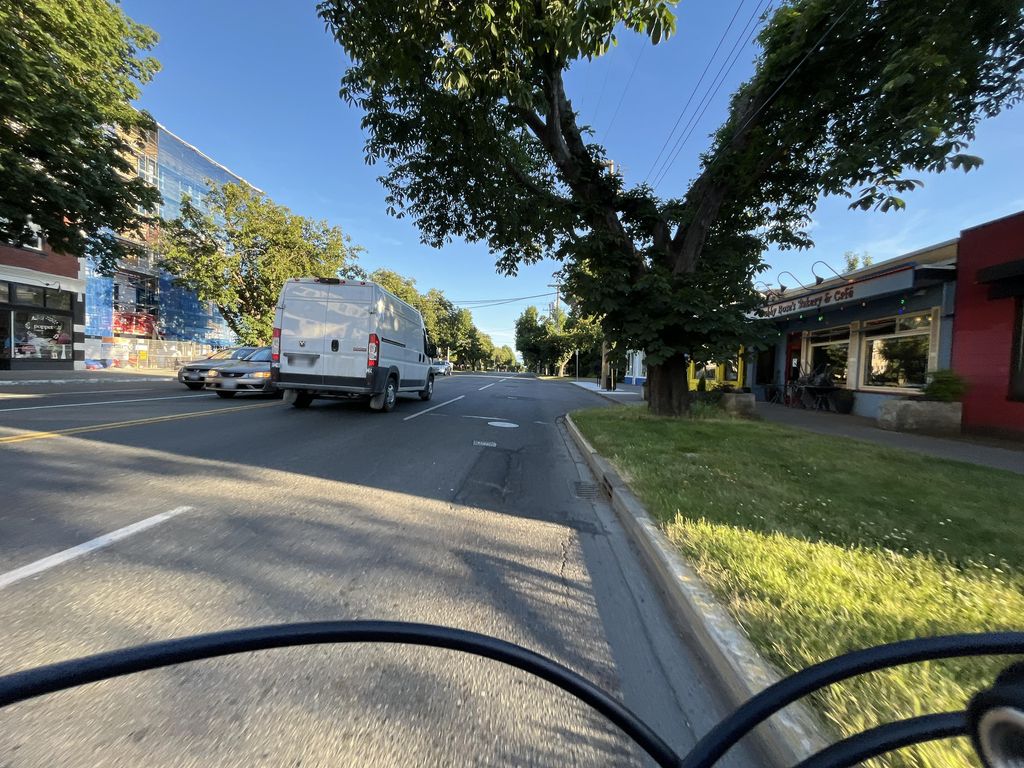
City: victoria